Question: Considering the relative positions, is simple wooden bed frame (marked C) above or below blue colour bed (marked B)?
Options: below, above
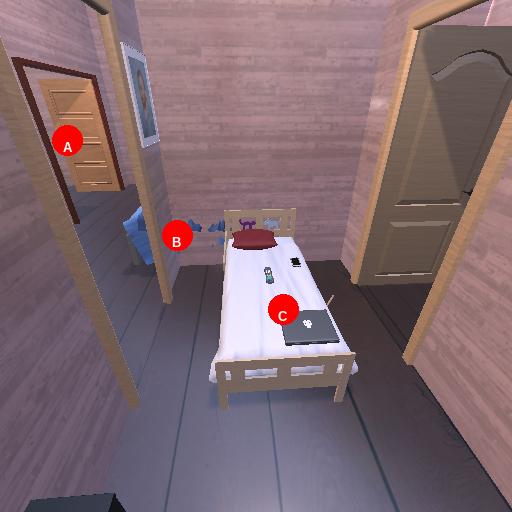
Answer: below